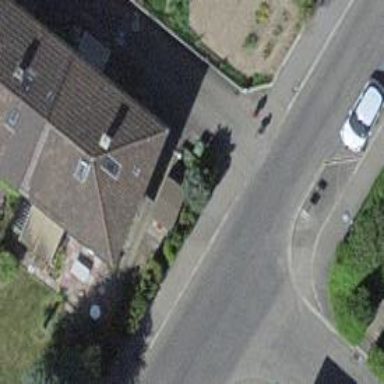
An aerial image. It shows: Residential building with gabled roof covered in roof tiles.